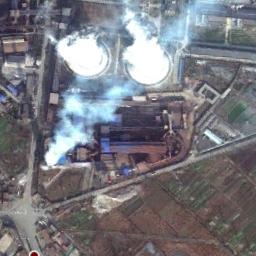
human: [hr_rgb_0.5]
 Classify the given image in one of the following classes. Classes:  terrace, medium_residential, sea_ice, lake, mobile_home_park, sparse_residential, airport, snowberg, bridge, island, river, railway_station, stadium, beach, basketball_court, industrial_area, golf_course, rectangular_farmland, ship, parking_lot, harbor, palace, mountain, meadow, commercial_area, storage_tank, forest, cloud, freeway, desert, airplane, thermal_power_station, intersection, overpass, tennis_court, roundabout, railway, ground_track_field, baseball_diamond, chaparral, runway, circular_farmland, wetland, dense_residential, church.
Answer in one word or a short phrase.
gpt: thermal_power_station